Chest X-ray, AP view. Patient: 52 years old, sex M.
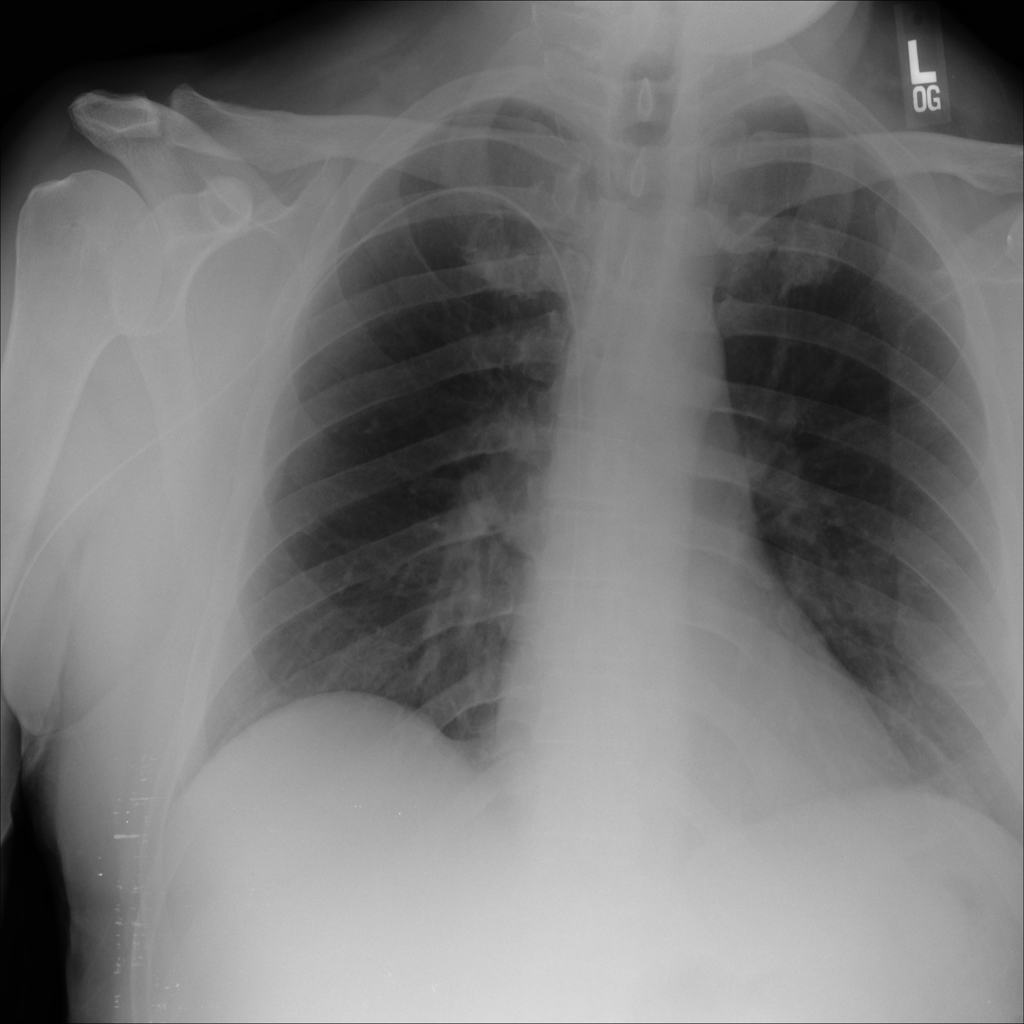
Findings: No Finding